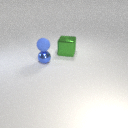
large green metal cube to the right of small blue metal sphere